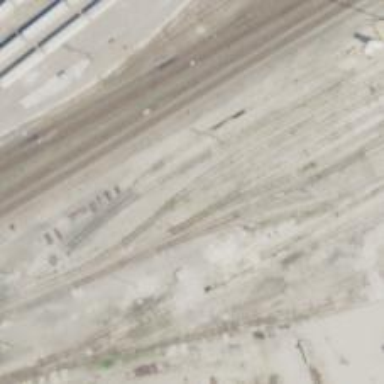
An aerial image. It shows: Railway yard.